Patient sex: M
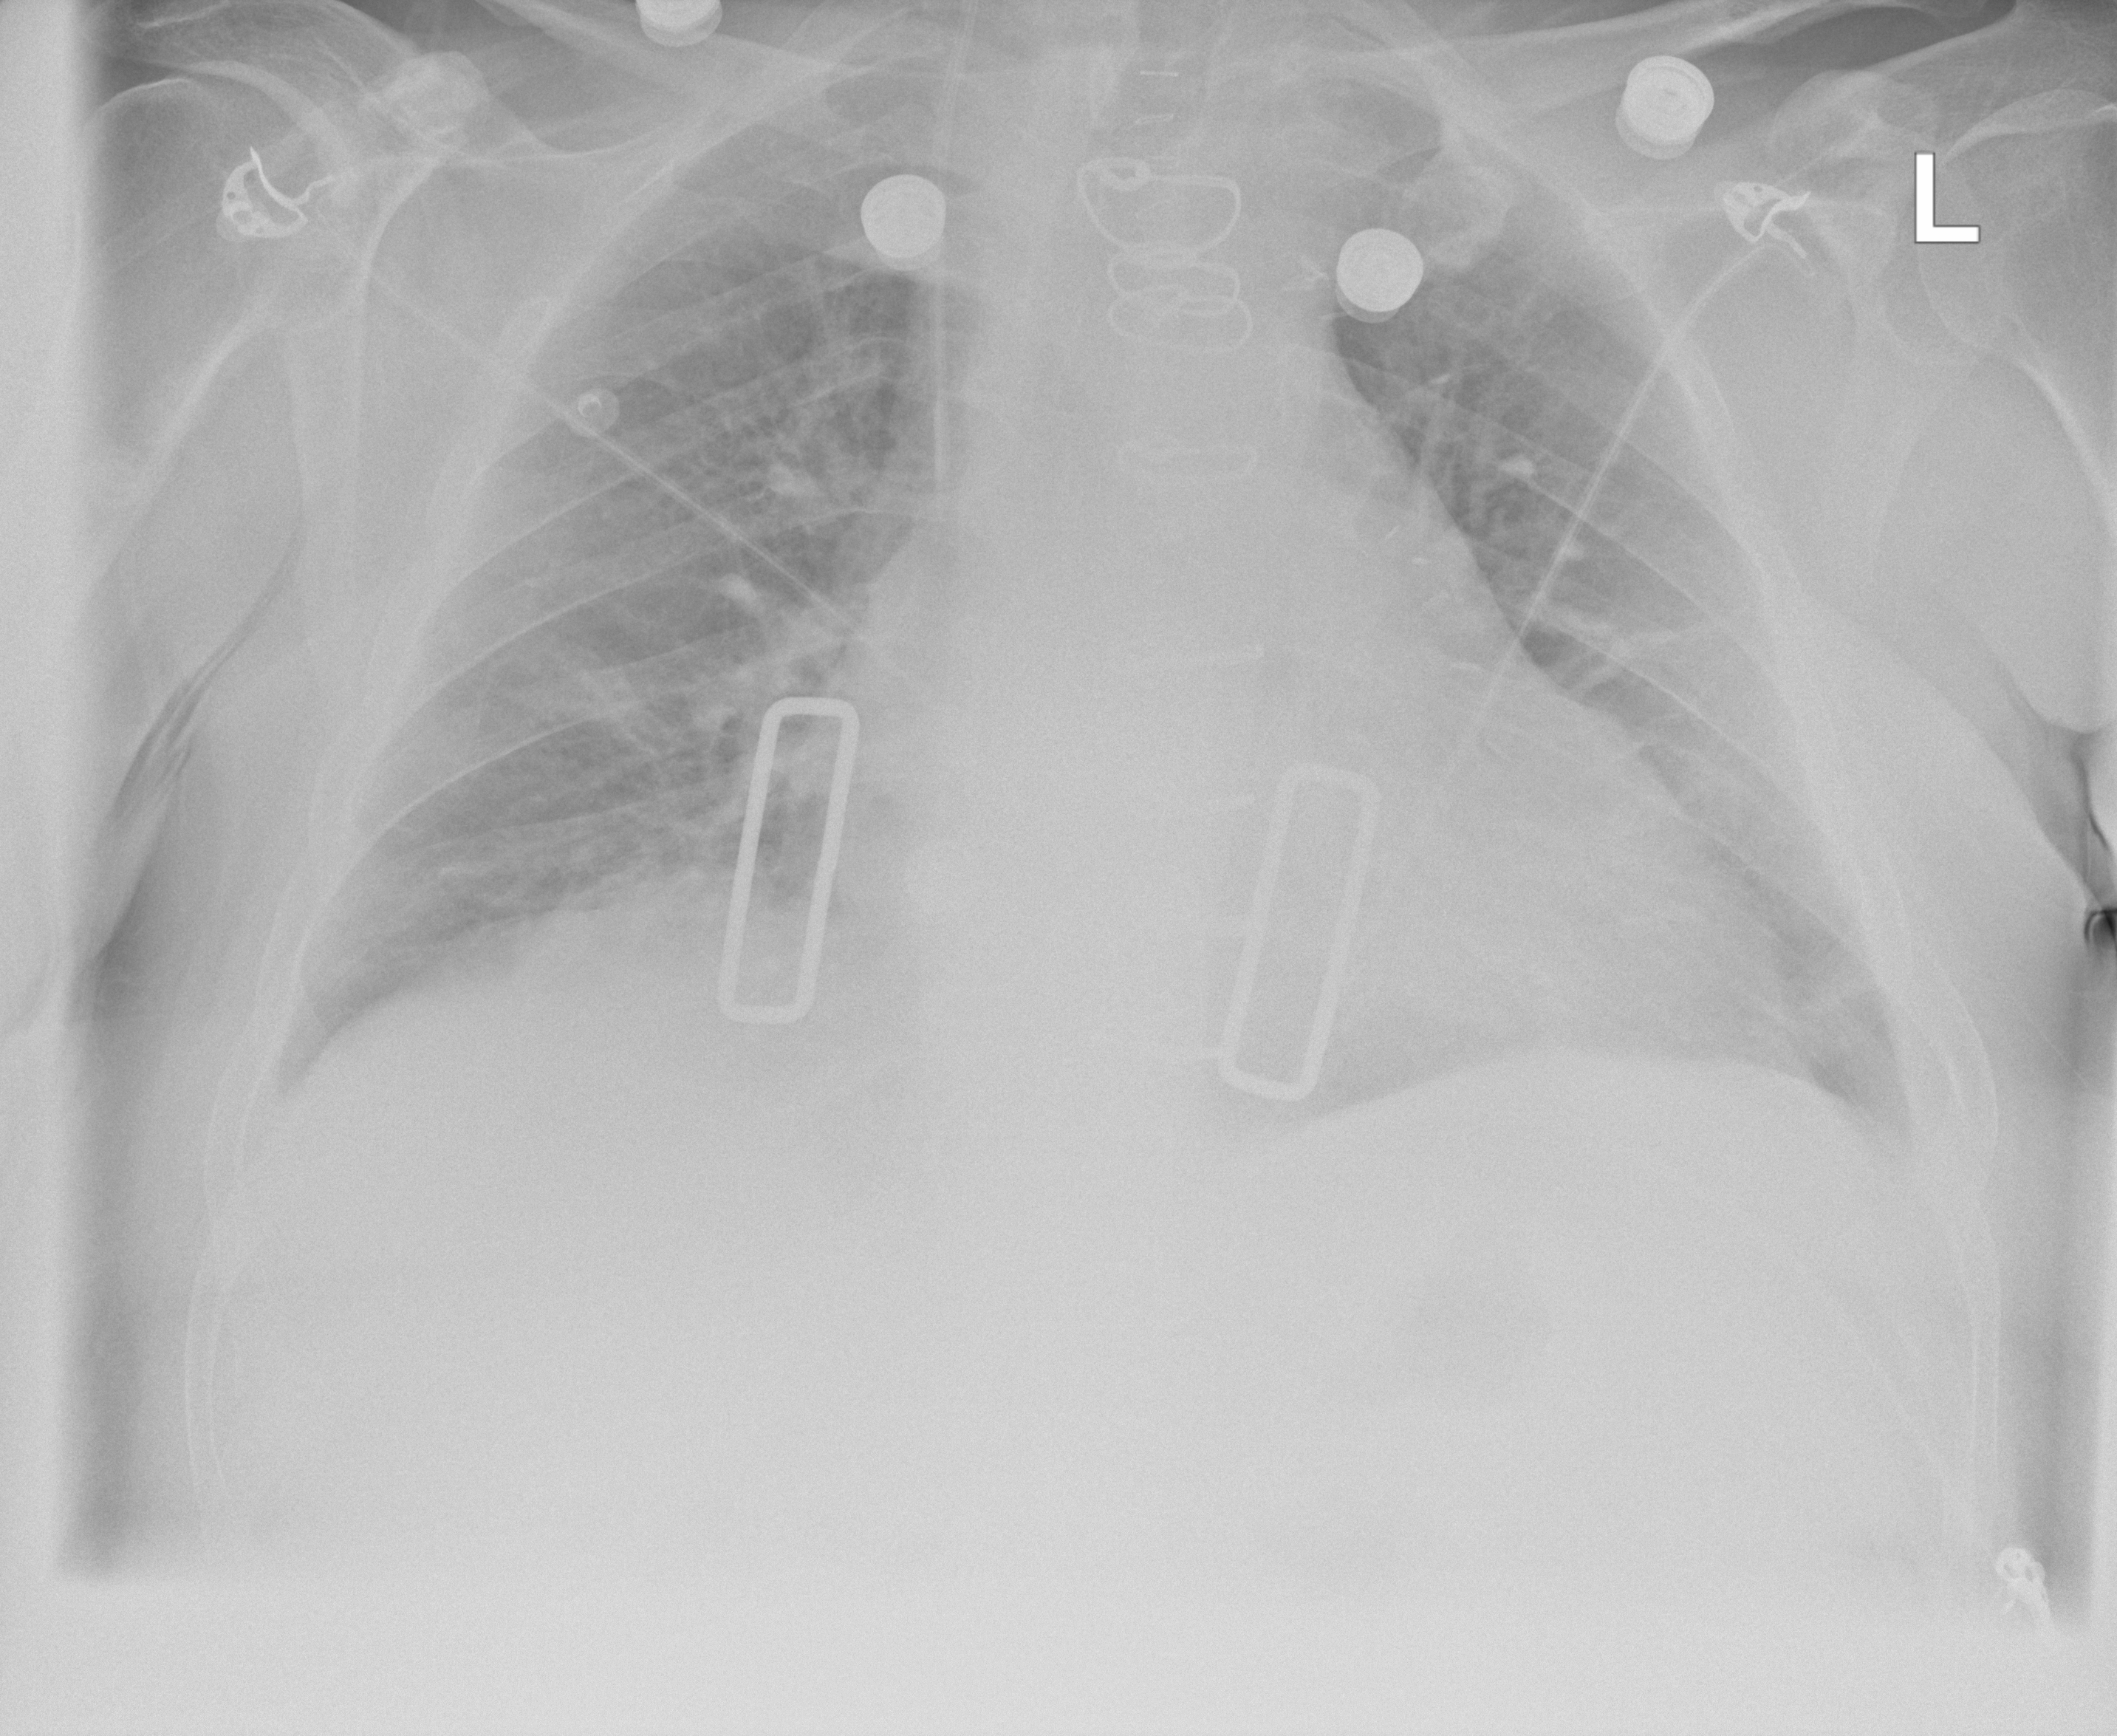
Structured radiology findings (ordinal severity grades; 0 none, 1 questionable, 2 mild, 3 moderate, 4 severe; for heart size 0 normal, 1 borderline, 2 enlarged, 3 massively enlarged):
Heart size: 3
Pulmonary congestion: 0
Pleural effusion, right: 0
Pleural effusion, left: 0
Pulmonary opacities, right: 1
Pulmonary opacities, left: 0
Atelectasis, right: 2
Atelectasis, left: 2